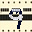
Label: 9